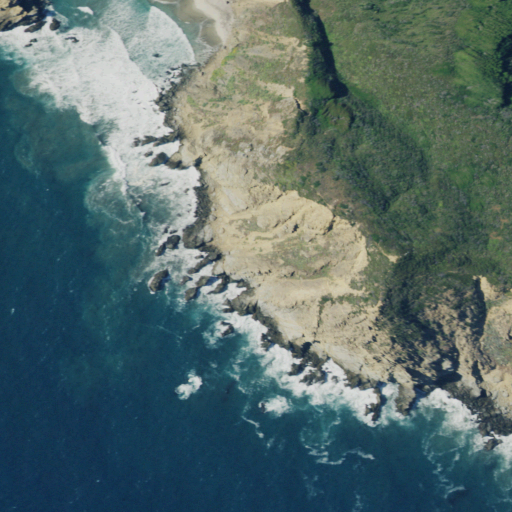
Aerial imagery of cape in California named Pfeiffer Point containing open water, shrub, mixed forest, evergreen forest, barren land, and herbaceous wetlands